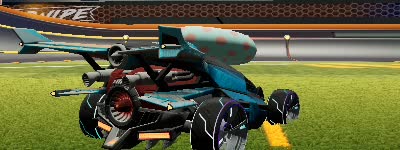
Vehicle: aftershock